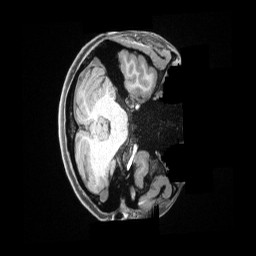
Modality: T1w
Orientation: axial
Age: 27
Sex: female
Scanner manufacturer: siemens
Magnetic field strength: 3 T
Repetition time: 2.3 s
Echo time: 0.00186 s